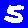
Digit: 5